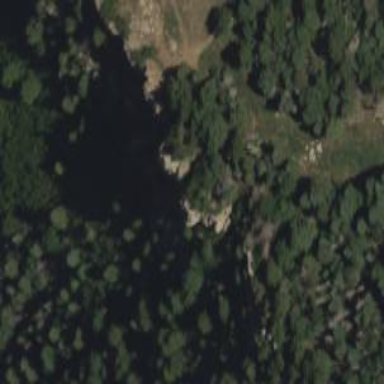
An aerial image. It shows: Cliff in nature.